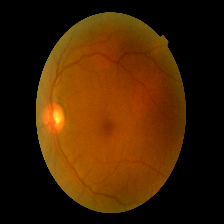
Diabetic retinopathy grade: Mild